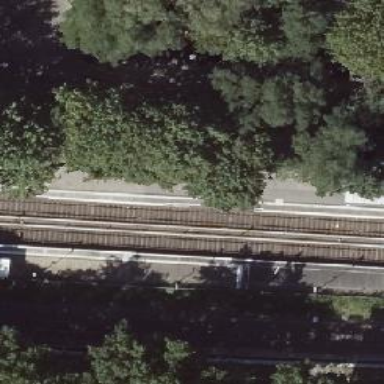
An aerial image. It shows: Light rail stop position with railway stop for public transport.